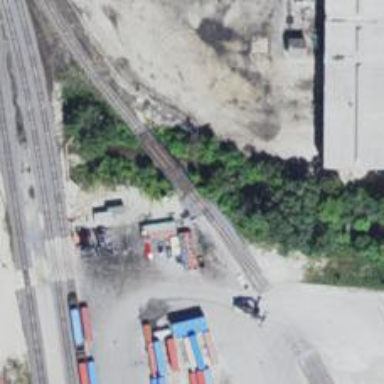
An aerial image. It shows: Railway yard with bridge over the rail.